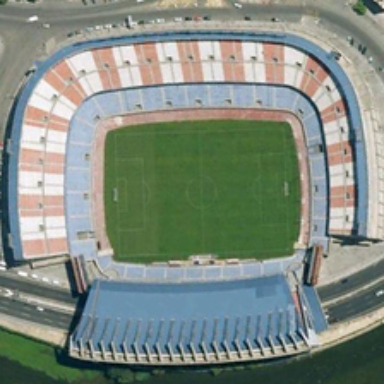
The big blue building is a gymnasium .